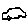
Label: car